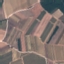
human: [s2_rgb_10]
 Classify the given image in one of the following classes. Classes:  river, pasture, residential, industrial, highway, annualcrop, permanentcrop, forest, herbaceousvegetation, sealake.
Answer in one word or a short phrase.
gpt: PermanentCrop